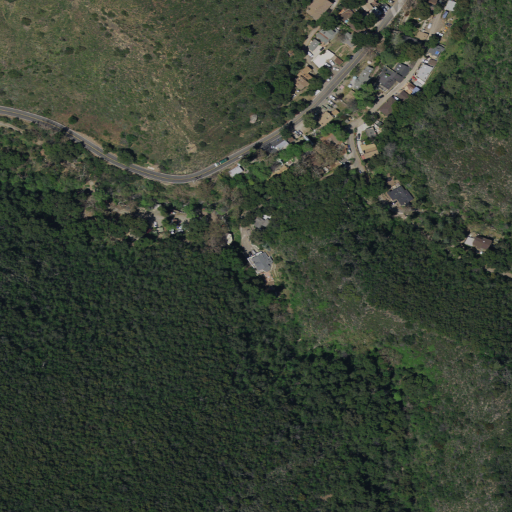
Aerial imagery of valley in California named Halfway Canyon containing shrub, mixed forest, open development, and low intensity development